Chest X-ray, PA view. Patient: 52 years old, sex M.
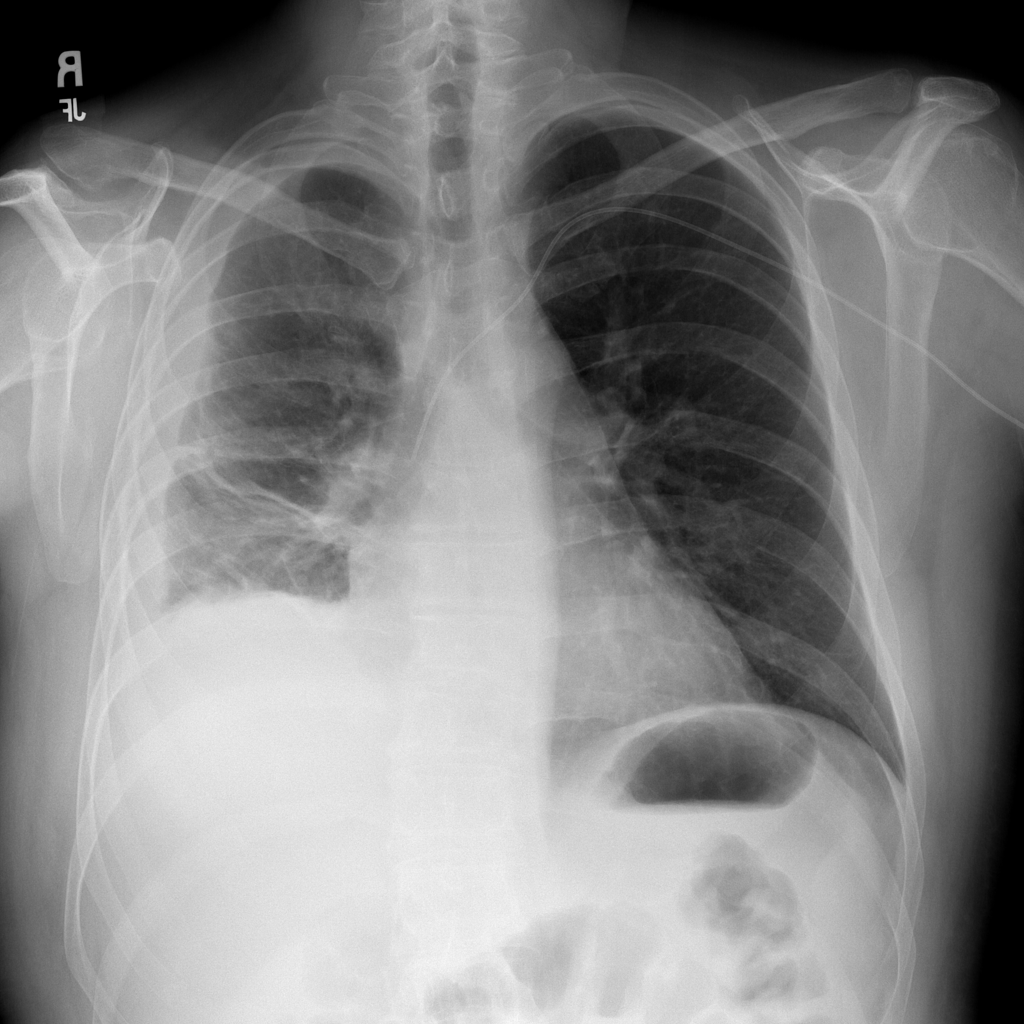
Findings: Infiltration, Pleural_Thickening